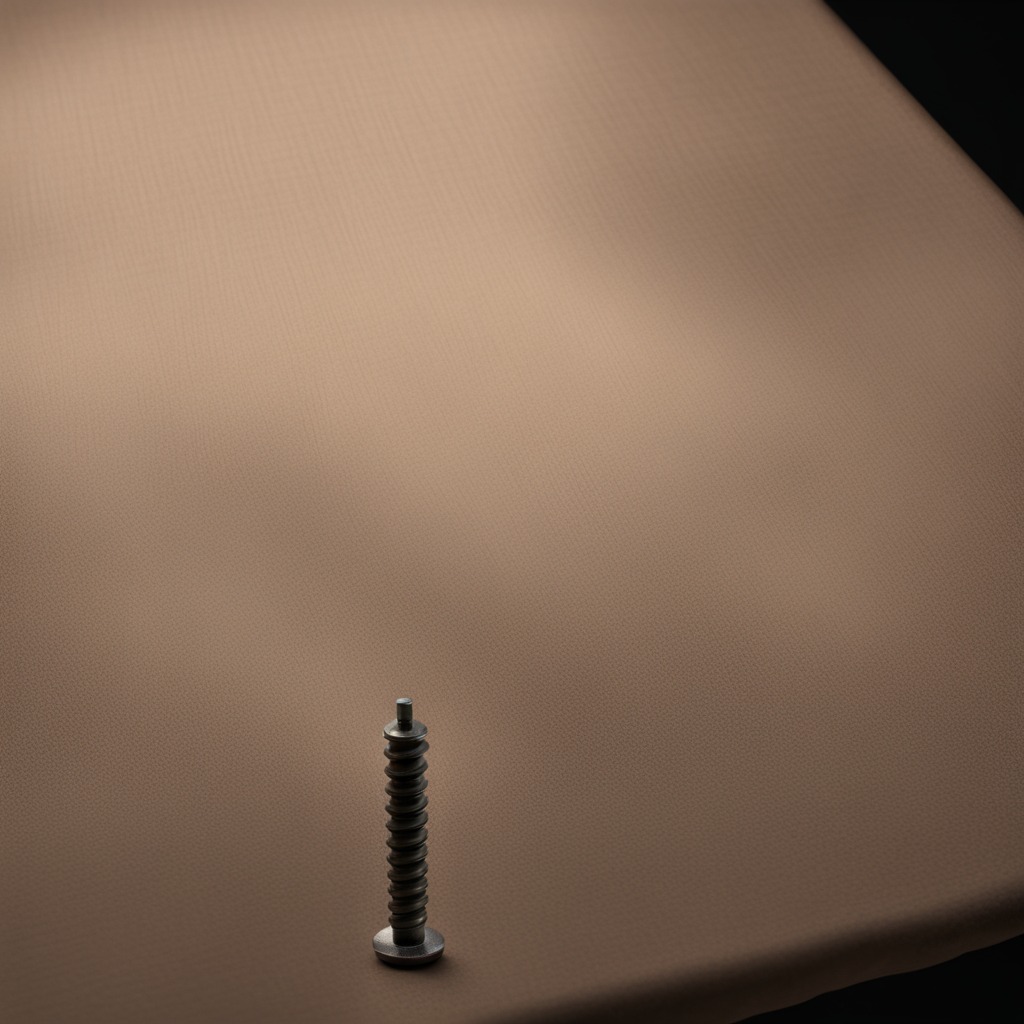
A metal screw lying on a wooden table in a workshop at night.